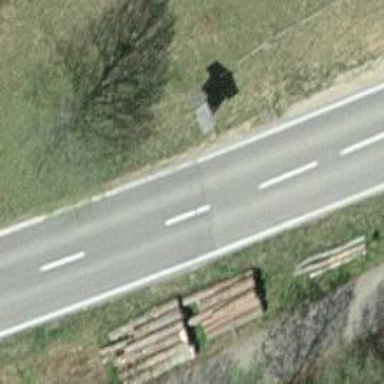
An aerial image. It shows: Tertiary road.